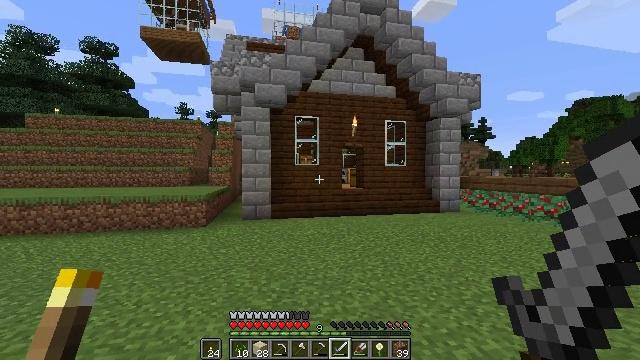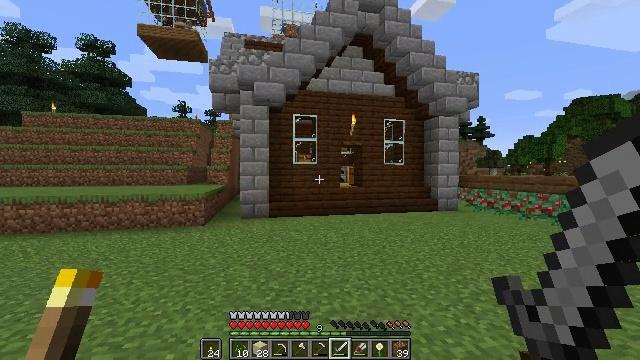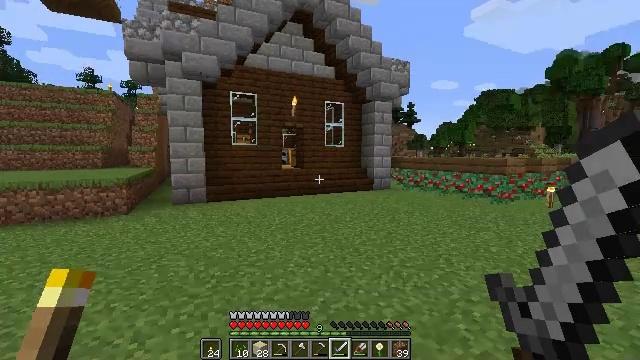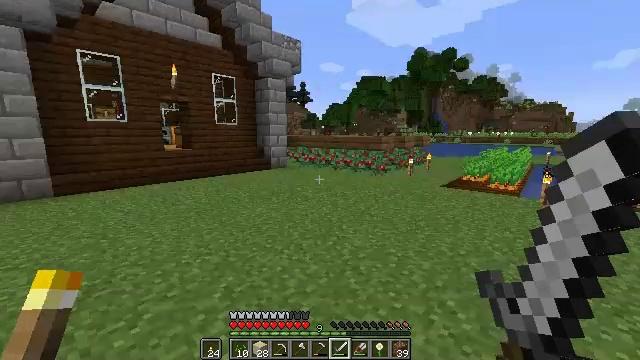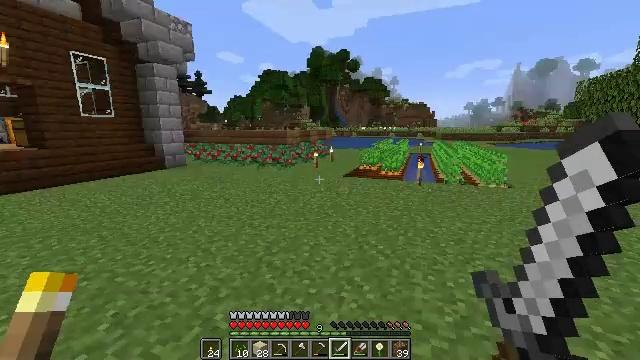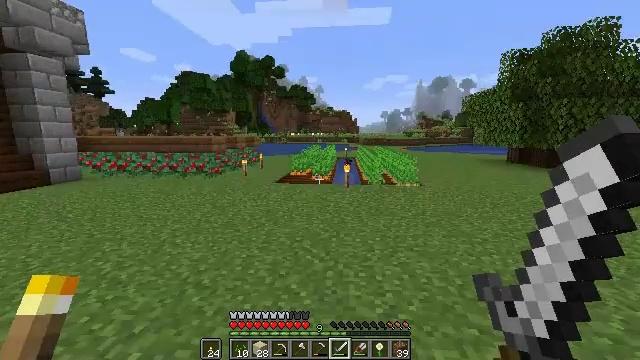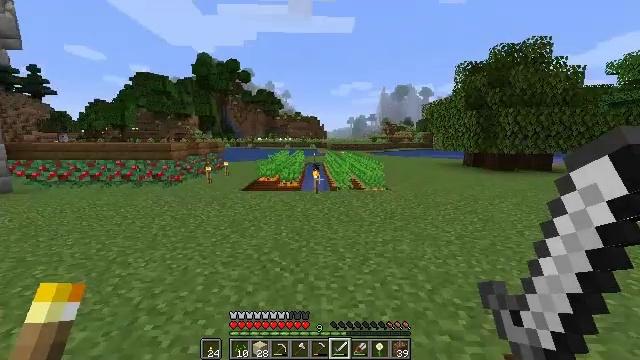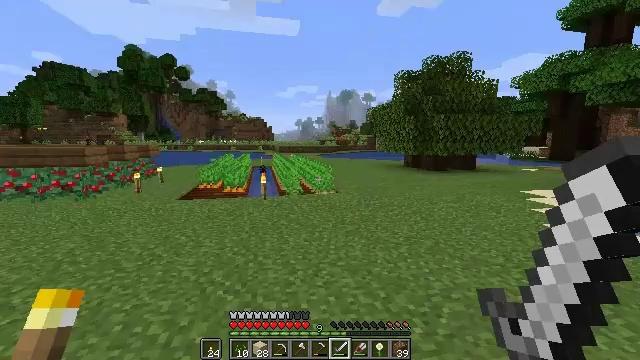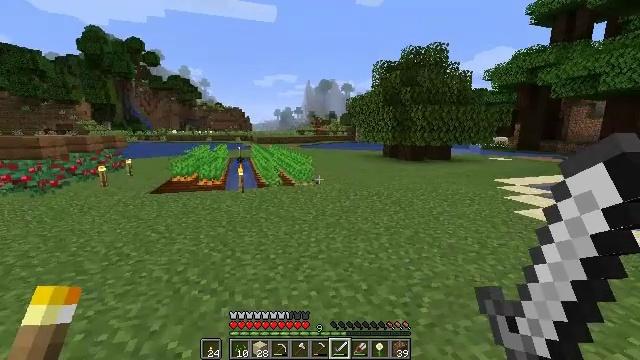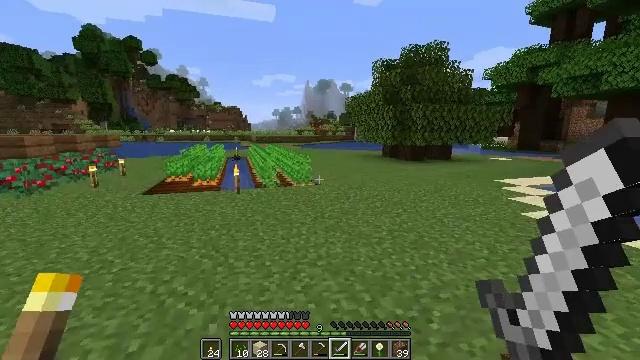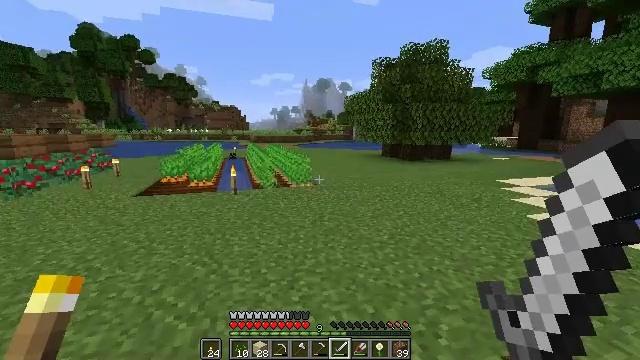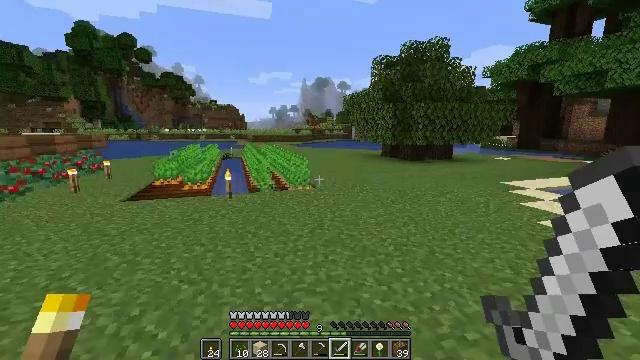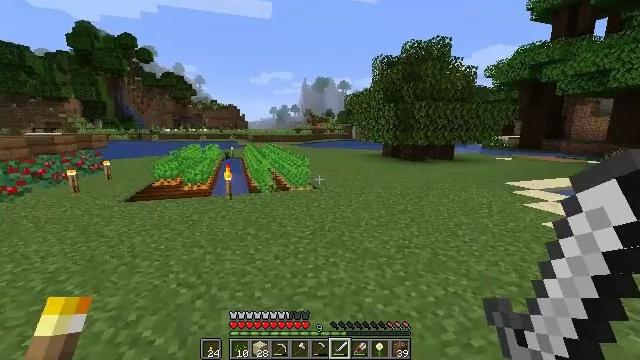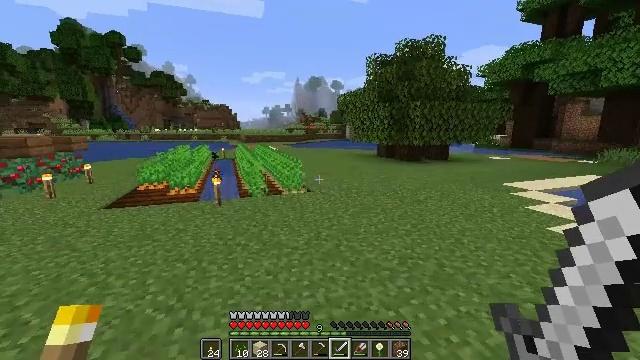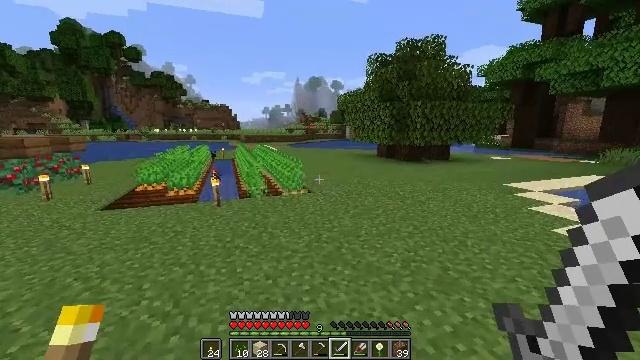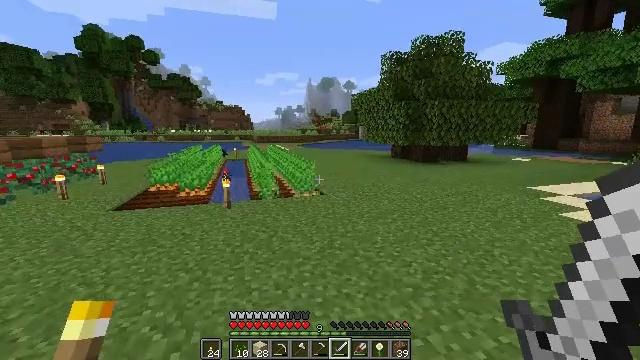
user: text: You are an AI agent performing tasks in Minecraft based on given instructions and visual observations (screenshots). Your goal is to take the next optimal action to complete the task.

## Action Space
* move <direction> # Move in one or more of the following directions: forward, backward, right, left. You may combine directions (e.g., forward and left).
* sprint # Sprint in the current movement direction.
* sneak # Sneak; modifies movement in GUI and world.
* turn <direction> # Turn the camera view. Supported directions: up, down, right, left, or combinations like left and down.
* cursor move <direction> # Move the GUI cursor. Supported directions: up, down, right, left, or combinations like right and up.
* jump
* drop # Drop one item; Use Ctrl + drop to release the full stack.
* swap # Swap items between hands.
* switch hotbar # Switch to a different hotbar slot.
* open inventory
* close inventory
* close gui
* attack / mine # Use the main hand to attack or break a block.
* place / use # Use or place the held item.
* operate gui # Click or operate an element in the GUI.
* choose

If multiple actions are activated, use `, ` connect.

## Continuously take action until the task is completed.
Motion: motion action
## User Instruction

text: Attack the ground to gather sand.
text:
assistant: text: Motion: no_op
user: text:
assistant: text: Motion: turn right and down
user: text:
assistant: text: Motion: turn right and down
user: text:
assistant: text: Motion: turn right and down
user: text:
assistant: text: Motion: move forward, turn right and up
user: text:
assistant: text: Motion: move forward, turn right and up
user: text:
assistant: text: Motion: move forward, turn right
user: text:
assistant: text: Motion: move forward, turn right and down
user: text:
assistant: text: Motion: move forward
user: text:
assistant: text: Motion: move forward, sprint
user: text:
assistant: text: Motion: move forward, sprint
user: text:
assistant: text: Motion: move forward, sprint
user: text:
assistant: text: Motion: move forward, sprint, turn right
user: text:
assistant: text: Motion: move forward
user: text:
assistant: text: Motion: move forward, sprint, turn left
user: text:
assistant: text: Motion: move forward, sprint
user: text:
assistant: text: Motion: move forward, sprint, turn left
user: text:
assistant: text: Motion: move forward, sprint, turn left and down
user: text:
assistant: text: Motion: move forward, turn left and down
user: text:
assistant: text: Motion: move forward, sprint, turn left
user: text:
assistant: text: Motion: move forward, sprint, turn left
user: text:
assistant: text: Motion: move forward, sprint, turn left
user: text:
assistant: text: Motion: move forward, turn left
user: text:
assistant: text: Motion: move forward, turn left
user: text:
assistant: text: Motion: move forward, sprint
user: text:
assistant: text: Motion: move forward, sprint, turn right
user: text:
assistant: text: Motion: move forward, sprint
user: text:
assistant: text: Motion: move forward
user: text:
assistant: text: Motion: move forward
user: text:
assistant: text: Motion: move forward, sprint, turn left and up